Question:
I don't even know how to name this topic.
Here's what I'm trying to do. I have sets of data that I have to process and they might have a few versions of the same field.
For example, I have a data set that comes in with the following columns:
'''
FacilityName
FacilityAlias
TIN
TIN2
NPI
NPI2
NPI3
MailingAddress
MailingCity, State (they're given to me as 2 different fields but for my needs they're counted as 1)
MailingZIP
BillingAddress
Billing City, State
BillingZIP
'''
my final dataset will only have the columns below
'''
FacilityName
TIN
NPI
Address
CityState
ZIP
'''
but I have to make sure I have a row for each possible combination of the fields,
so I have to create the following queries:
'''
INSERT INTO MATCH ( FacilityName, TIN, NPI, Address, CityState, ZIP) SELECT FacilityName, TIN, NPI. BillingAddress, BillingCityState, BillingZIP FROM MATCHPREP;
INSERT INTO MATCH ( FacilityName, TIN, NPI, Address, CityState, ZIP) SELECT FacilityAlias, TIN, NPI. BillingAddress, BillingCityState, BillingZIP FROM MATCHPREP;
INSERT INTO MATCH ( FacilityName, TIN, NPI, Address, CityState, ZIP) SELECT FacilityName, TIN, NPI. MailingAddress, MailingCityState, MailingZIP FROM MATCHPREP;
INSERT INTO MATCH ( FacilityName, TIN, NPI, Address, CityState, ZIP) SELECT FacilityName, TIN2, NPI. BillingAddress, BillingCityState, BillingZIP FROM MATCHPREP;
INSERT INTO MATCH ( FacilityName, TIN, NPI, Address, CityState, ZIP) SELECT FacilityAlias, TIN2, NPI. BillingAddress, BillingCityState, BillingZIP FROM MATCHPREP;
INSERT INTO MATCH ( FacilityName, TIN, NPI, Address, CityState, ZIP) SELECT FacilityName, TIN2, NPI. MailingAddress, MailingCityState, MailingZIP FROM MATCHPREP;
'''
and so on.
How is this done?
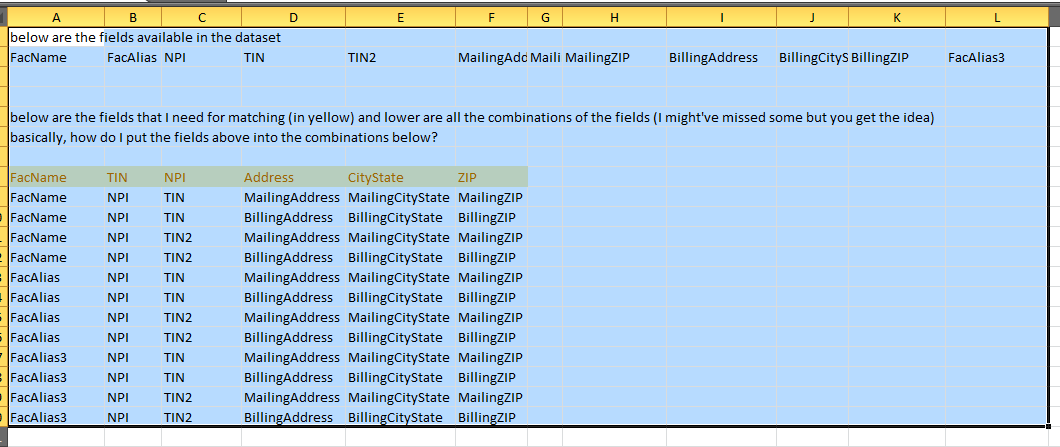
Answer: It's quite difficult to give the exact answer as I'm not 100% sure why you're doing this.
But an easy way to use sql to return a set of multiple permutation is to create a query that returns a cartisian product.
e.g.
select a,b,c from
(select 1 a union select 2 a union select 3 a)
(select 10 b union select 20 b union select 30 b)
(select 100 c union select 200 union select 300 c)
notice no joins. the sub queries could be distinct queries from the matchprep table.
in this example the results would look like
'''
1,10,100
1,10,300
1,10,300
...
...
3,30,100
3,30,200
3,30,300
'''
You could then insert the return data set.
<URL>
EDIT:
This has to be it :)
'''
select
name, tin, npi, address, state, zip
from (select distinct name from (select FacilityName as name from matchprep
union select FacilityAlias as name from matchprep) f cross join
(select distinct tin (select TIN as tin from matchprep
union select TIN2 as tin from matchprep)) t cross join
(select distinct NPI from matchprep) n cross join
(select distinct address,state,zip from (select BillingAddress as address, BillingCityState as state, BillingZIP as zip from matchprep
union select MailingAddress as address, MailingCityState as state, MailingZIP as zip from matchprep)) a
'''
Based on your example inserts, Mailing address details and Billing address details are always distinct from each other.
FacilityName and Alias will be one permutation.
Tin and Tin2 will be another
You'll get a cartesian product of for each NPI.